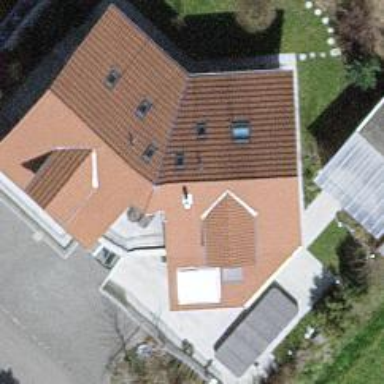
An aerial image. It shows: Detached building.